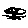
Label: tree